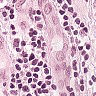
Metastatic tissue present: yes